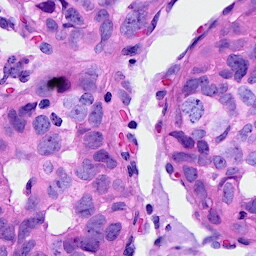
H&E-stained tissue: Breast